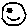
Label: smiley face